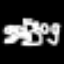
Label: frog